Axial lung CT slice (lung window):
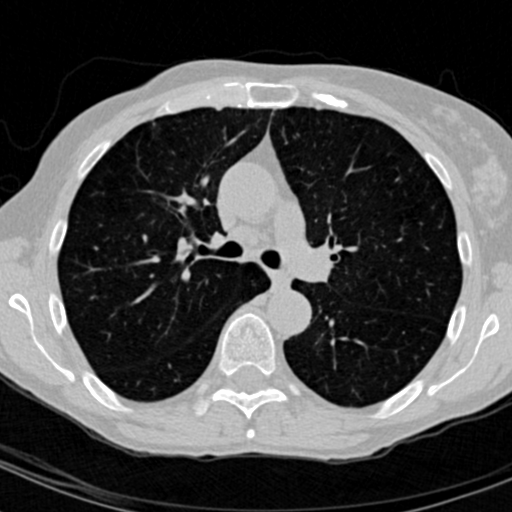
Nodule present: no